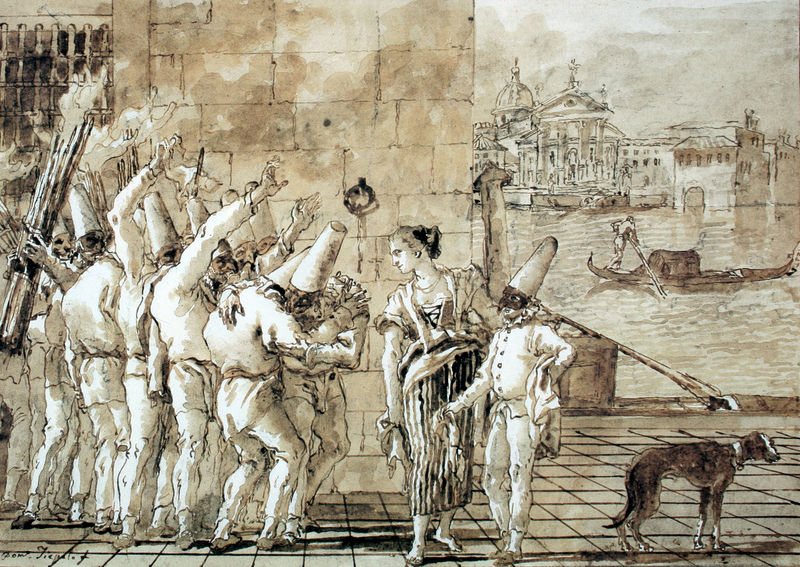
Titel: Die Befreiung aus dem Gefängnis (Pulcinella)
Künstler: Giovanni Domenico Tiepolo
Standort: Washington
Institution: National Gallery
Schlagwörter: feder, gruppe, kampf, mann, meer, wasser, weiß, aquarell, fluss, landschaft, menschen, ocker, see, stadt, ufer, braun, fenster, frau, grau, hintergrund, hut, hüte, kleid, männer, paris, schwarz, zeichnung, gebäude, haus, hund, tier, beige, rock, versammlung, anzug, feier, mützen, wand, kleidung, stein, steine, bach, gracht, häuser, gewässer, gitter, hütte, kanal, kirche, rauch, boden, gewand, kostüm, knopf, boot, paddel, ruder, wellen, umarmung, fassade, fassaden, italien, pflaster, venedig, halsband, mauer, ziegel, hafen, seine, kai, kuppel, flut, schlacht, soldaten, maskerade, verkleidung, knöpfe, weste, freude, tor, umarmen, laviert, tusche, maske, narren, orient, palast, dom, brennen, clown, druck, stich, fliesen, illustration, waffen, fasching, kacheln, pinsel, jagd, tinte, serie, gefängnis, eiss, schwarzw, schwarzer, dogge, windhund, kostüme, mohr, tempel, königin, ankunft, karneval, fackel, arabien, harlekin, fröhlichkeit, canale grande, gondel, gondeln, masken, markusplatz, bot, eisenring, verkleidet, tiepolo, fez, clowns, norditalien, satiere, padel, jüte, fastnacht, pulcinella, pantalone, comedia, carneval, comedia dell arte, feuerwerkskörper, gondelier, harelekine